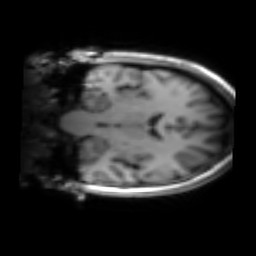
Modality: inplaneT1
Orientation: coronal
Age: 24
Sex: female
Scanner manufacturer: siemens
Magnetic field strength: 3 T
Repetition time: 1.2 s
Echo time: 0.00251 s